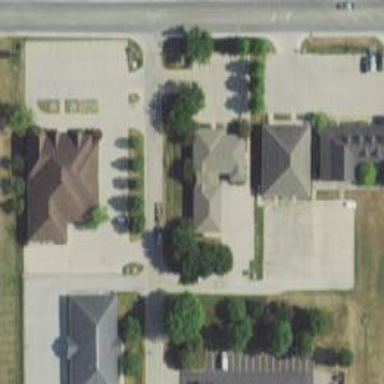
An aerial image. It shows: Healthcare clinic.